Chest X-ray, AP view. Patient: 46 years old, sex M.
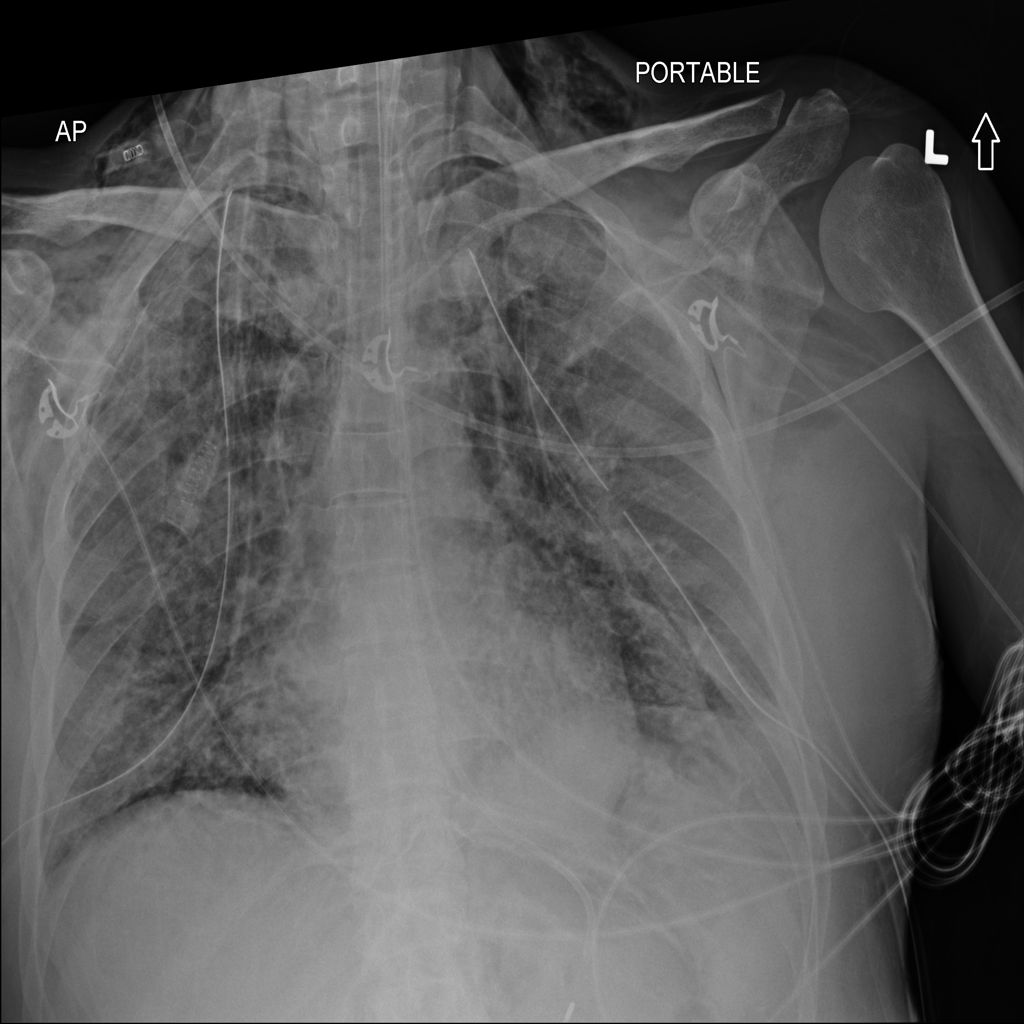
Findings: Emphysema, Infiltration, Pneumothorax